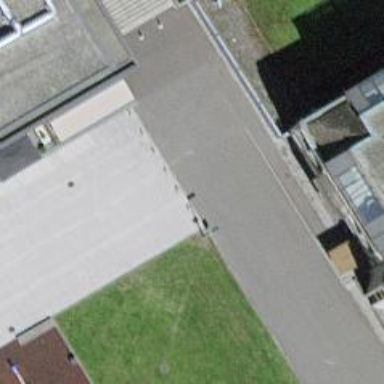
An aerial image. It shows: Asphalt footway with no sidewalk.